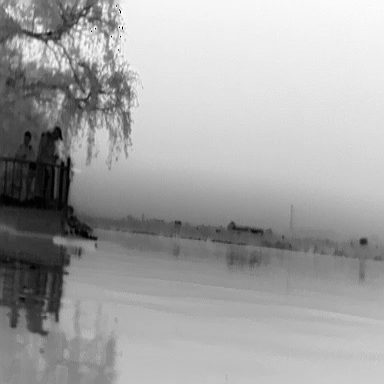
There is a warship in the infrared image.